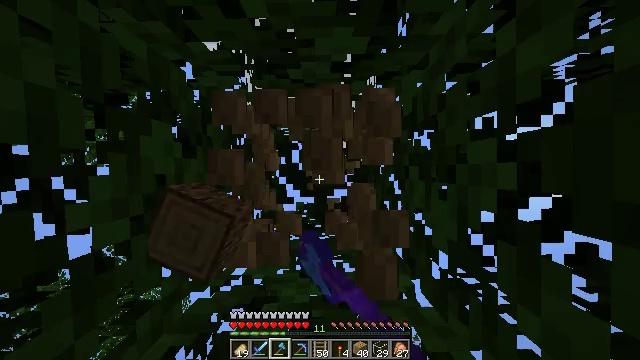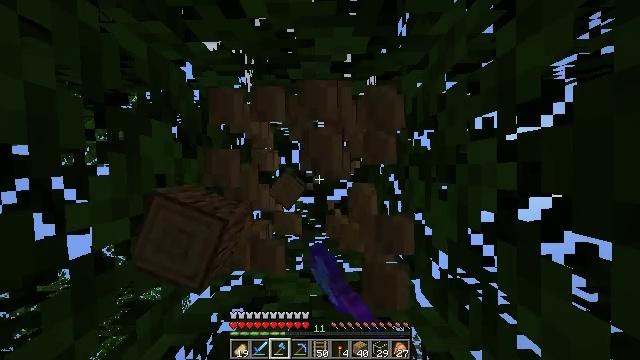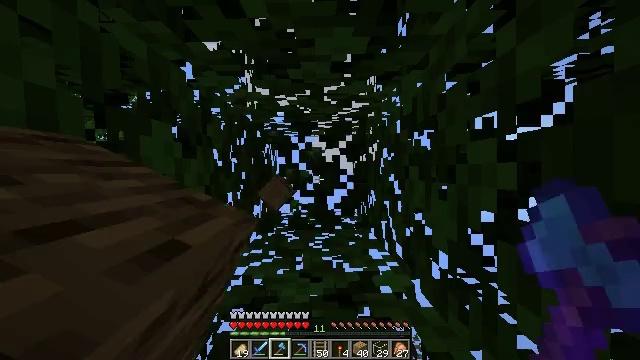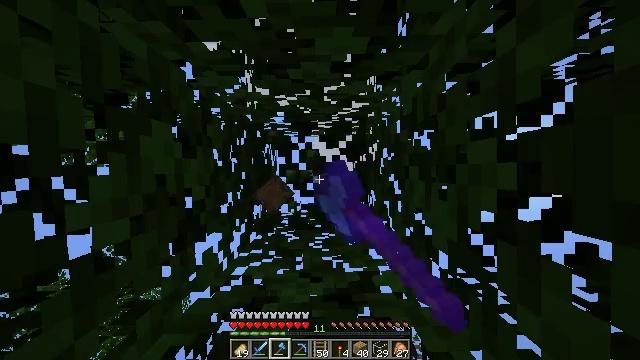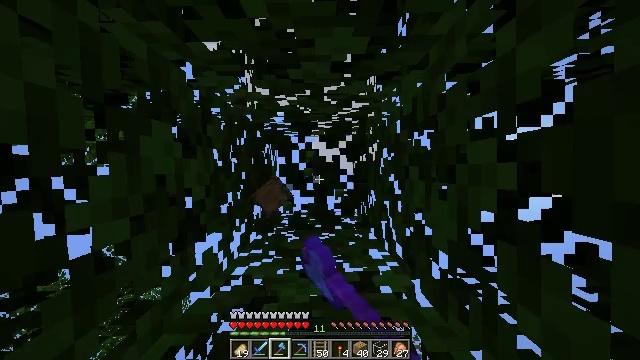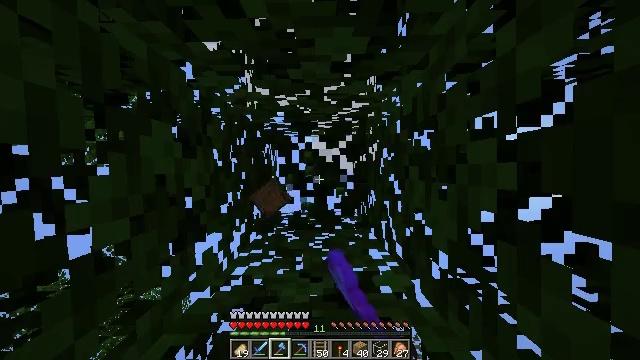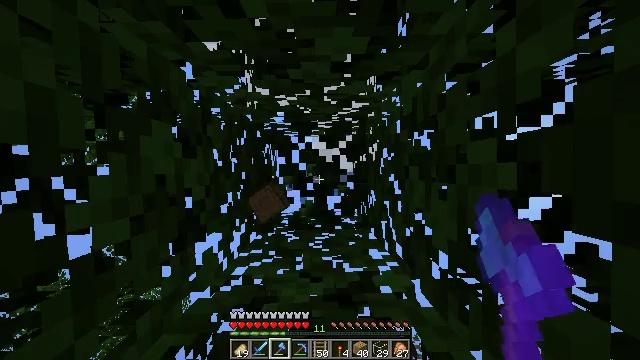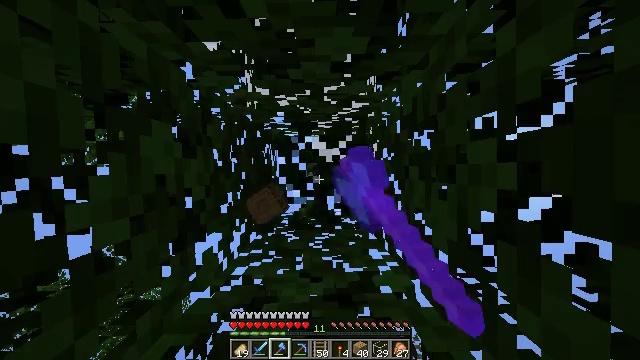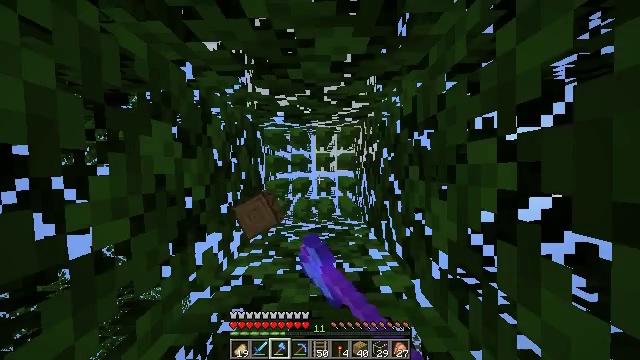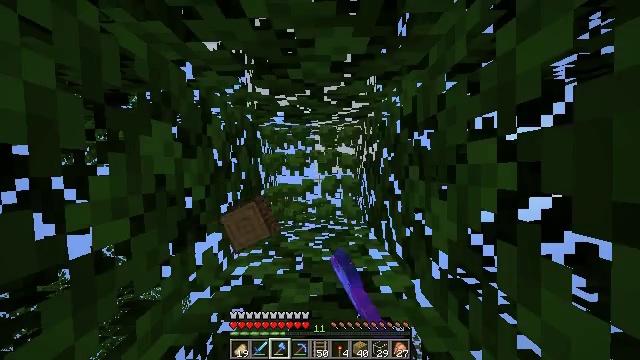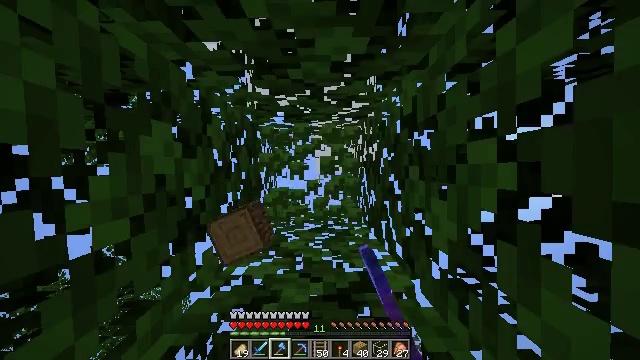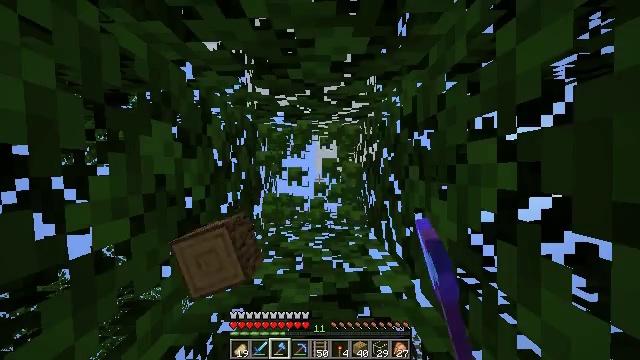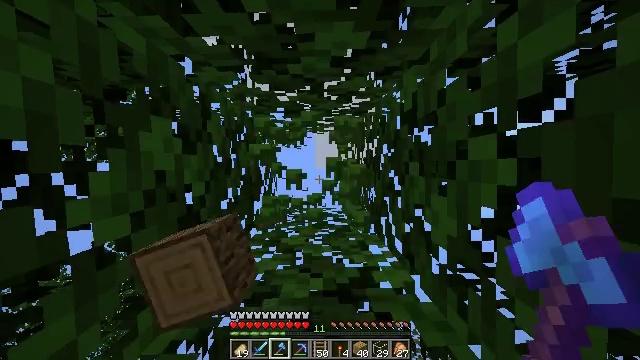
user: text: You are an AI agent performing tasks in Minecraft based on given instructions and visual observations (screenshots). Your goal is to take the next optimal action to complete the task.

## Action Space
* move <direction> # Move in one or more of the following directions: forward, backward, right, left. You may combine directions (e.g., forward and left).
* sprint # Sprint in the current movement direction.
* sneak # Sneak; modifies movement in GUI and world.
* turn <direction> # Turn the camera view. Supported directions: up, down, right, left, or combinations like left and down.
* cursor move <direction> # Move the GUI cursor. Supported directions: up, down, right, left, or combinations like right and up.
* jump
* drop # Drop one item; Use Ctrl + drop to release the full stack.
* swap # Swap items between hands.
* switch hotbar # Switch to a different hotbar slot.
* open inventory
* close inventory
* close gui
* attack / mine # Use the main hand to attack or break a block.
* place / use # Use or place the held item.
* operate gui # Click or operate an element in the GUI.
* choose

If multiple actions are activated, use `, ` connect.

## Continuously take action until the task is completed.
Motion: motion action
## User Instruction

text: Trim the tree by mining oak leaves.
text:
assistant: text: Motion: attack / mine
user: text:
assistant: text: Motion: attack / mine
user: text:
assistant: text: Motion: attack / mine
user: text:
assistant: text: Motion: attack / mine
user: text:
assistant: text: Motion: attack / mine
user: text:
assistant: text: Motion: attack / mine
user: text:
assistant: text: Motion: attack / mine
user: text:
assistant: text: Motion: attack / mine
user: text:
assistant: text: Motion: attack / mine
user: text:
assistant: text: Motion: attack / mine
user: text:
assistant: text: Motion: attack / mine
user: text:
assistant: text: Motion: attack / mine
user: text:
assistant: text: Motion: attack / mine